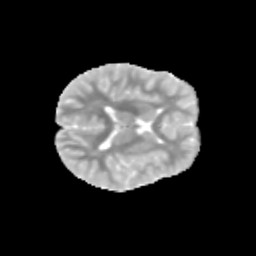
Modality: MD
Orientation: axial
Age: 9
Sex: male
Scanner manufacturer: siemens
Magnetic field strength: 3 T
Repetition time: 3.8 s
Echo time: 0.07 s